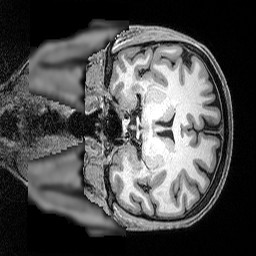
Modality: T1w
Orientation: coronal
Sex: female
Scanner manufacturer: siemens
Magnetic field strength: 3 T
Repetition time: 2.5 s
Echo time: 0.0029 s